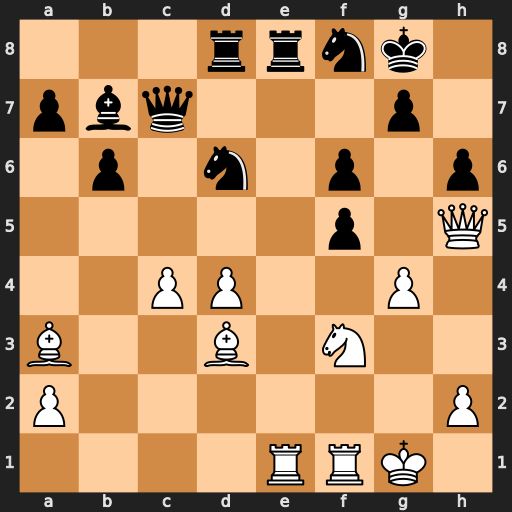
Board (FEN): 3rrnk1/pbq3p1/1p1n1p1p/5p1Q/2PP2P1/B2B1N2/P6P/4RRK1
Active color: w
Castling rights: -
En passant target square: -
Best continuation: Bxd6 Qxd6 Rxe8 Rxe8 Qxe8